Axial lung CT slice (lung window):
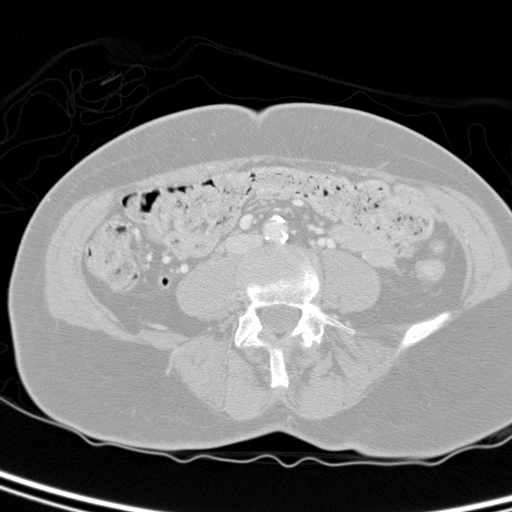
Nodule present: no